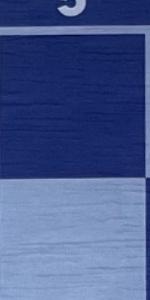
Label: Empty